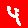
Digit: 4